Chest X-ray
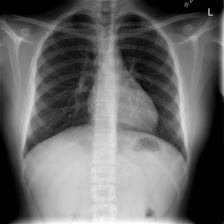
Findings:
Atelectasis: negative
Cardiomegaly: negative
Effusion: negative
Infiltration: negative
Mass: negative
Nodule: negative
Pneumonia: negative
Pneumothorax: negative
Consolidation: negative
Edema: negative
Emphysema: negative
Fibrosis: negative
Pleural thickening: negative
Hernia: negative